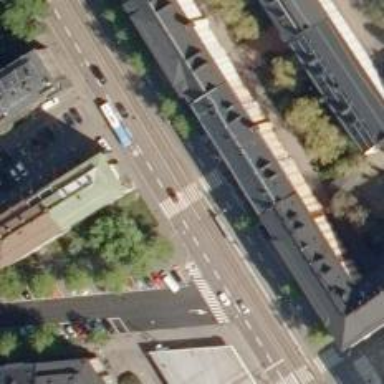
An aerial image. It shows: Tram railway line with electrified contact line.